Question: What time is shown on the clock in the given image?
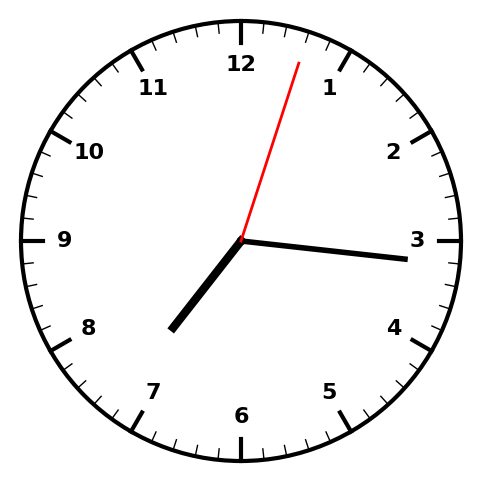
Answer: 07:16:03